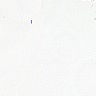
Metastatic tissue present: no